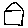
Label: house